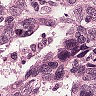
Metastatic tissue present: yes